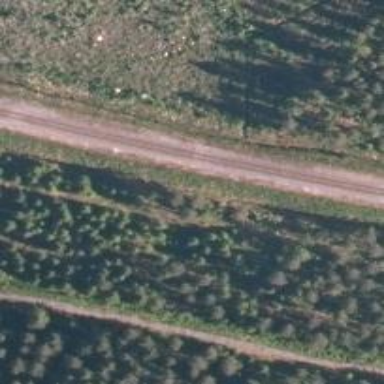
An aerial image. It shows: Rail track of class B1.